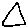
Label: triangle